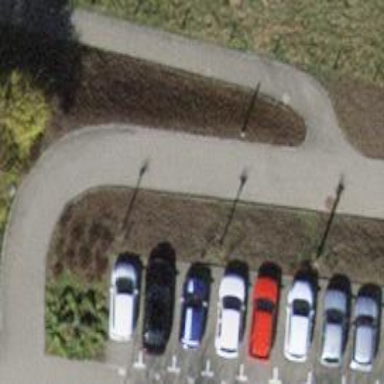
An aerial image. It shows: Asphalt path.